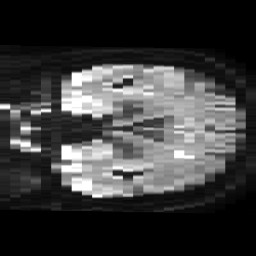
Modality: TRACE
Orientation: coronal
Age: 51
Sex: female
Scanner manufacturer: philips
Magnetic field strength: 3 T
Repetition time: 4.47 s
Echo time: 0.07459 s